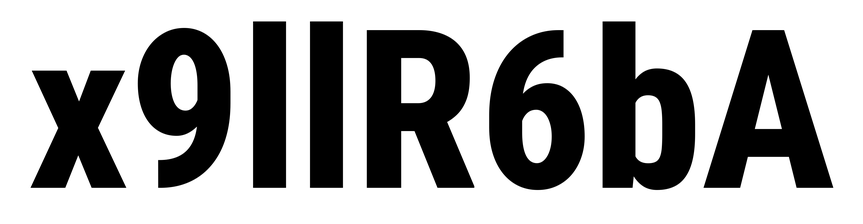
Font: Roboto_Condensed_ExtraBold